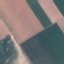
Label: AnnualCrop